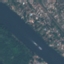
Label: River